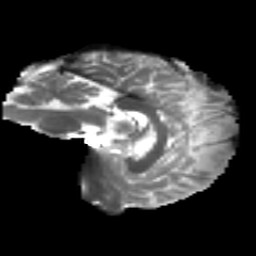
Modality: T2w
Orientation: sagittal
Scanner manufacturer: siemens
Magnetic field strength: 3 T
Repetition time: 4.16 s
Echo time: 0.0806 s